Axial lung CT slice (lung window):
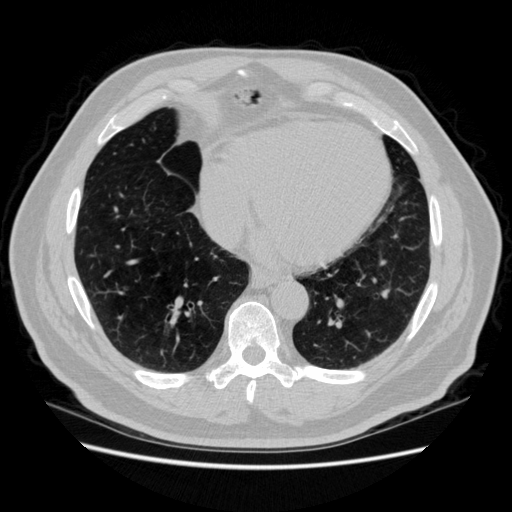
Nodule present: no